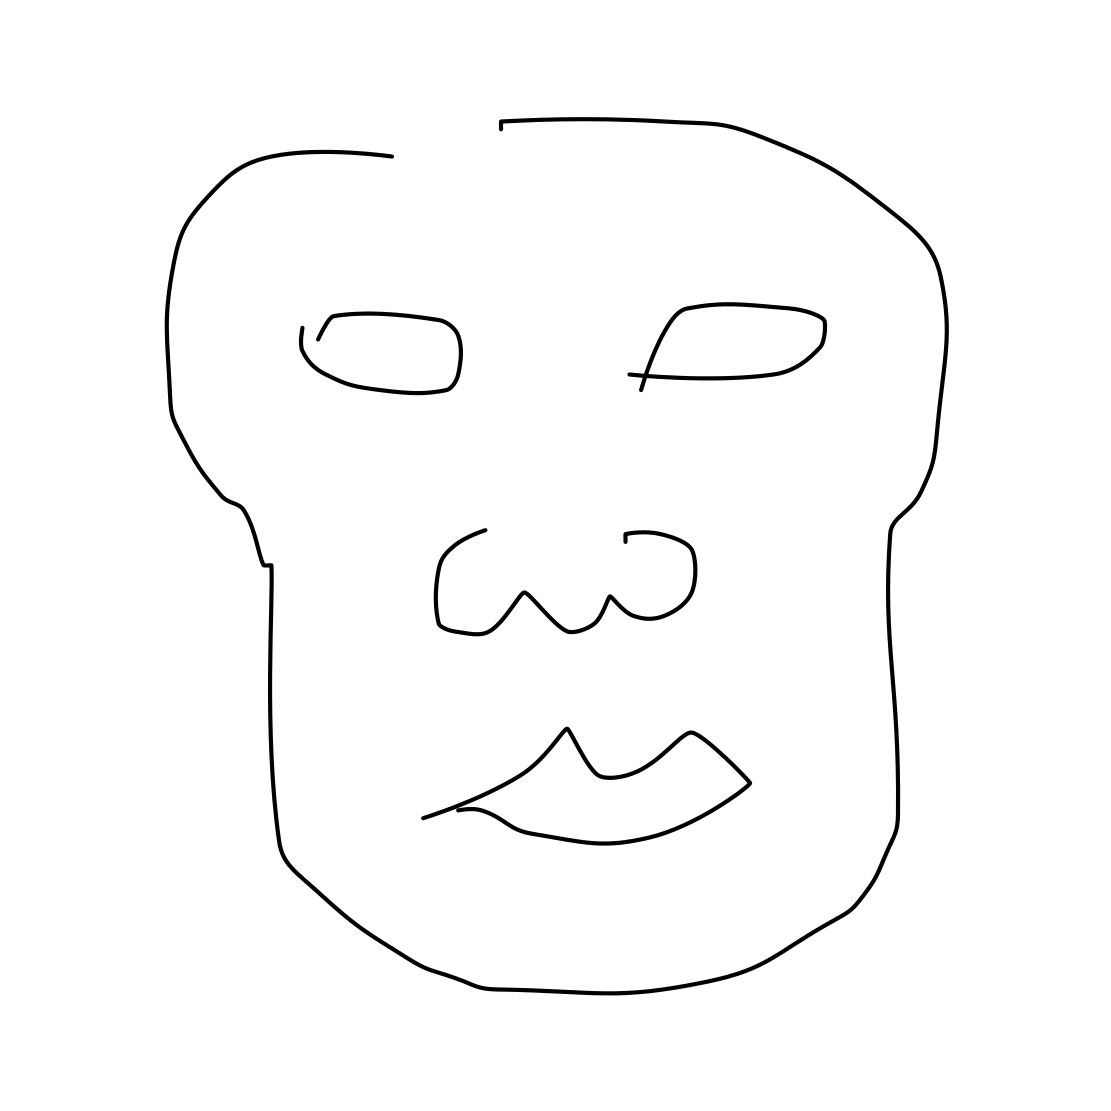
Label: face